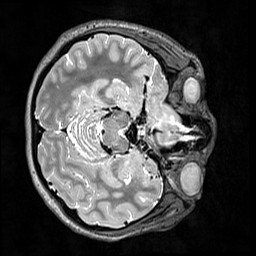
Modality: T2w
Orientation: axial
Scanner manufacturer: siemens
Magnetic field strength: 3 T
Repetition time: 3.2 s
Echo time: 0.565 s